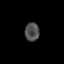
Tissue: lung
Cell type: Epithelial cells
Senescence score: 0.2089
Nuclear area (px): 260
Mean DAPI intensity: 79.427